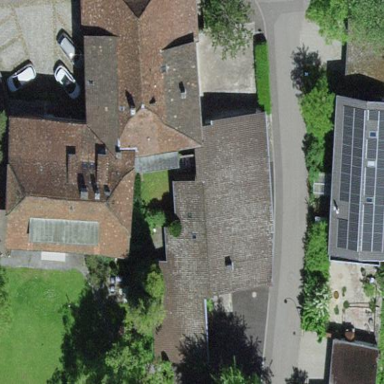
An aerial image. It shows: Historic building.